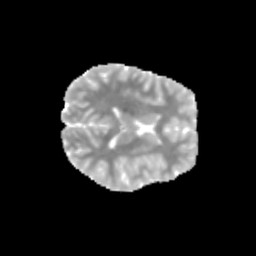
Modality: MD
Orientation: axial
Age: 11
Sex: female
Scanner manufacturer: siemens
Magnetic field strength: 3 T
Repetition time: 3.8 s
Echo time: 0.07 s